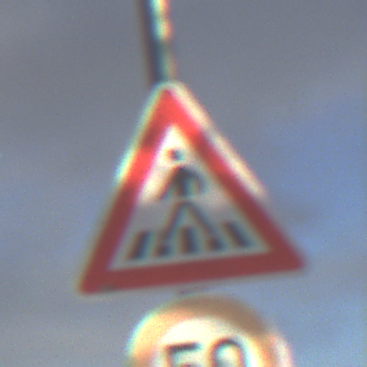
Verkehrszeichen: FussgaengerueberwegRechts
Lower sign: Geschwindigkeit50
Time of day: SunriseSunset
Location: Outdoor (Nature)
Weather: PartlyCloudy
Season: NotSpecified
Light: Natural